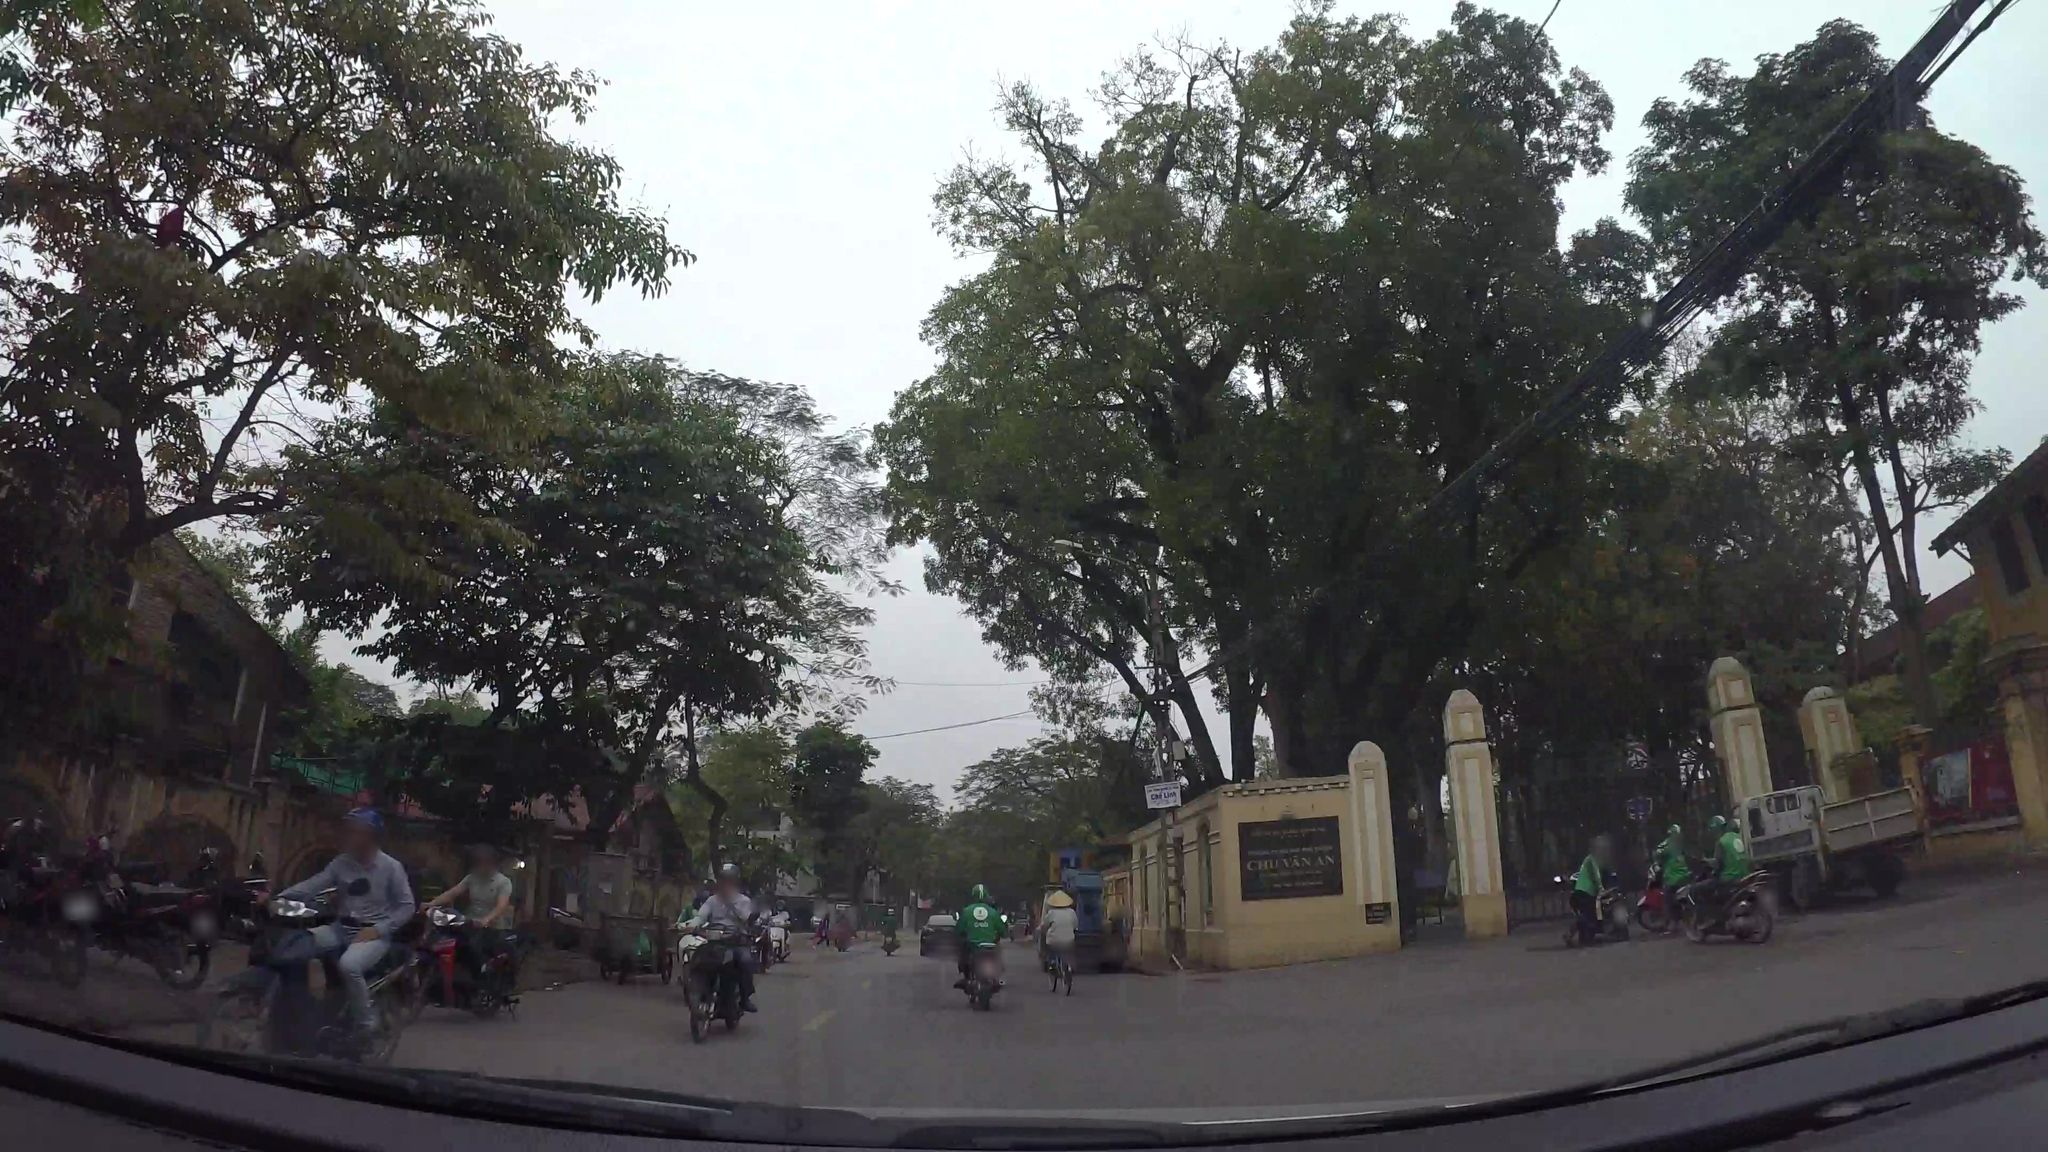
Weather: clear
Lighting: day
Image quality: good
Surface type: driving surface
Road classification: tertiary
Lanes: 2
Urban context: urban centre
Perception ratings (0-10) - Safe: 4.12, Lively: 7.76, Beautiful: 5.87, Boring: 1.54, Depressing: 2.6, Wealthy: 3.37